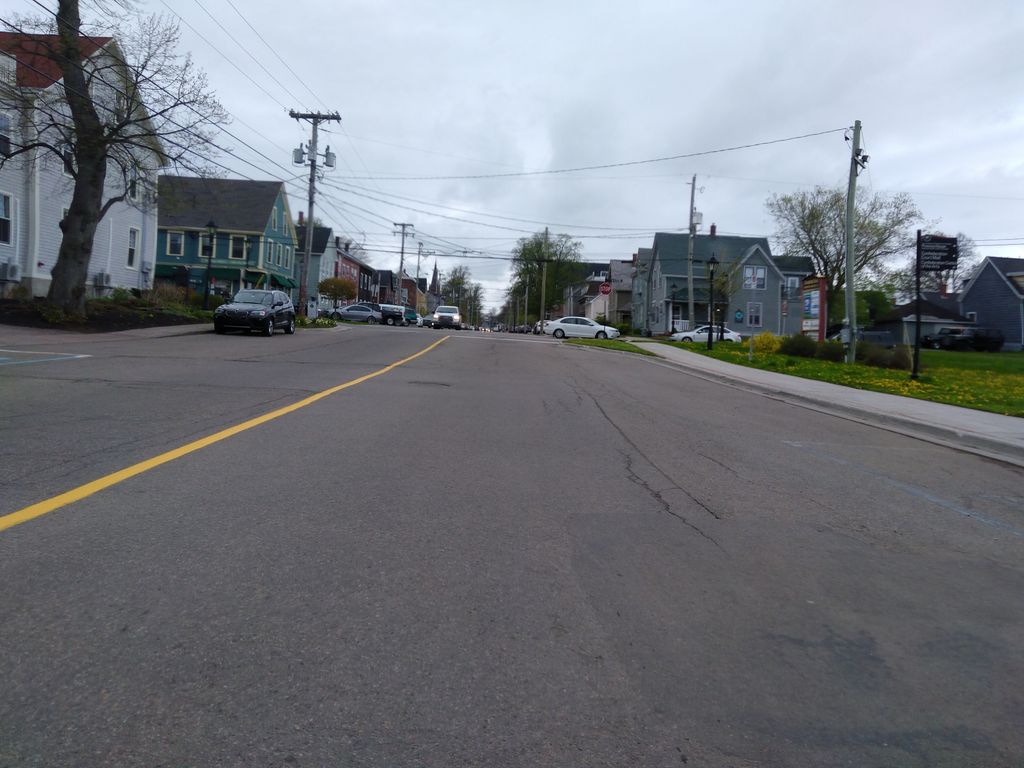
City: charlottetown